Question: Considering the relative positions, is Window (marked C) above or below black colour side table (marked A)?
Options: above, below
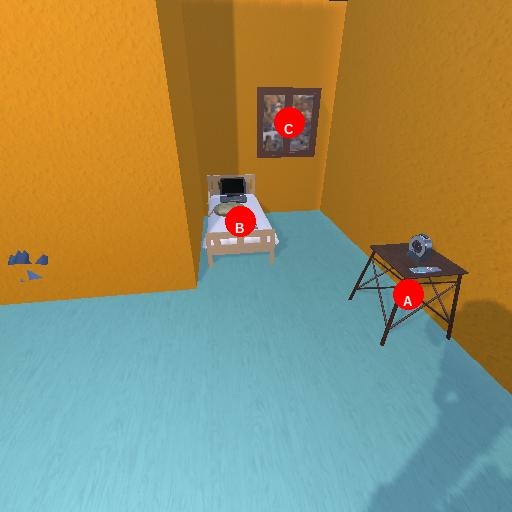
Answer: above